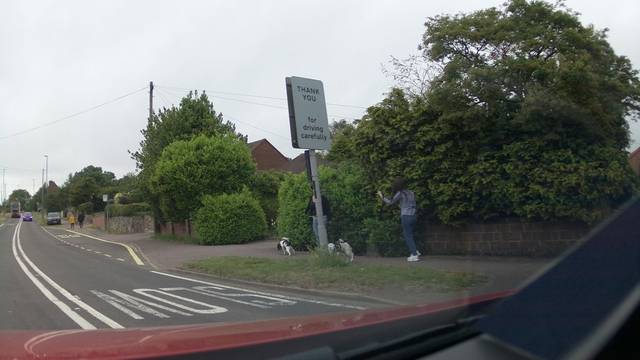
Region: United Kingdom
Coordinates: 52.778, -1.607